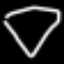
Label: diamond